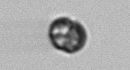
Label: Dinophyceae